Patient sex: M
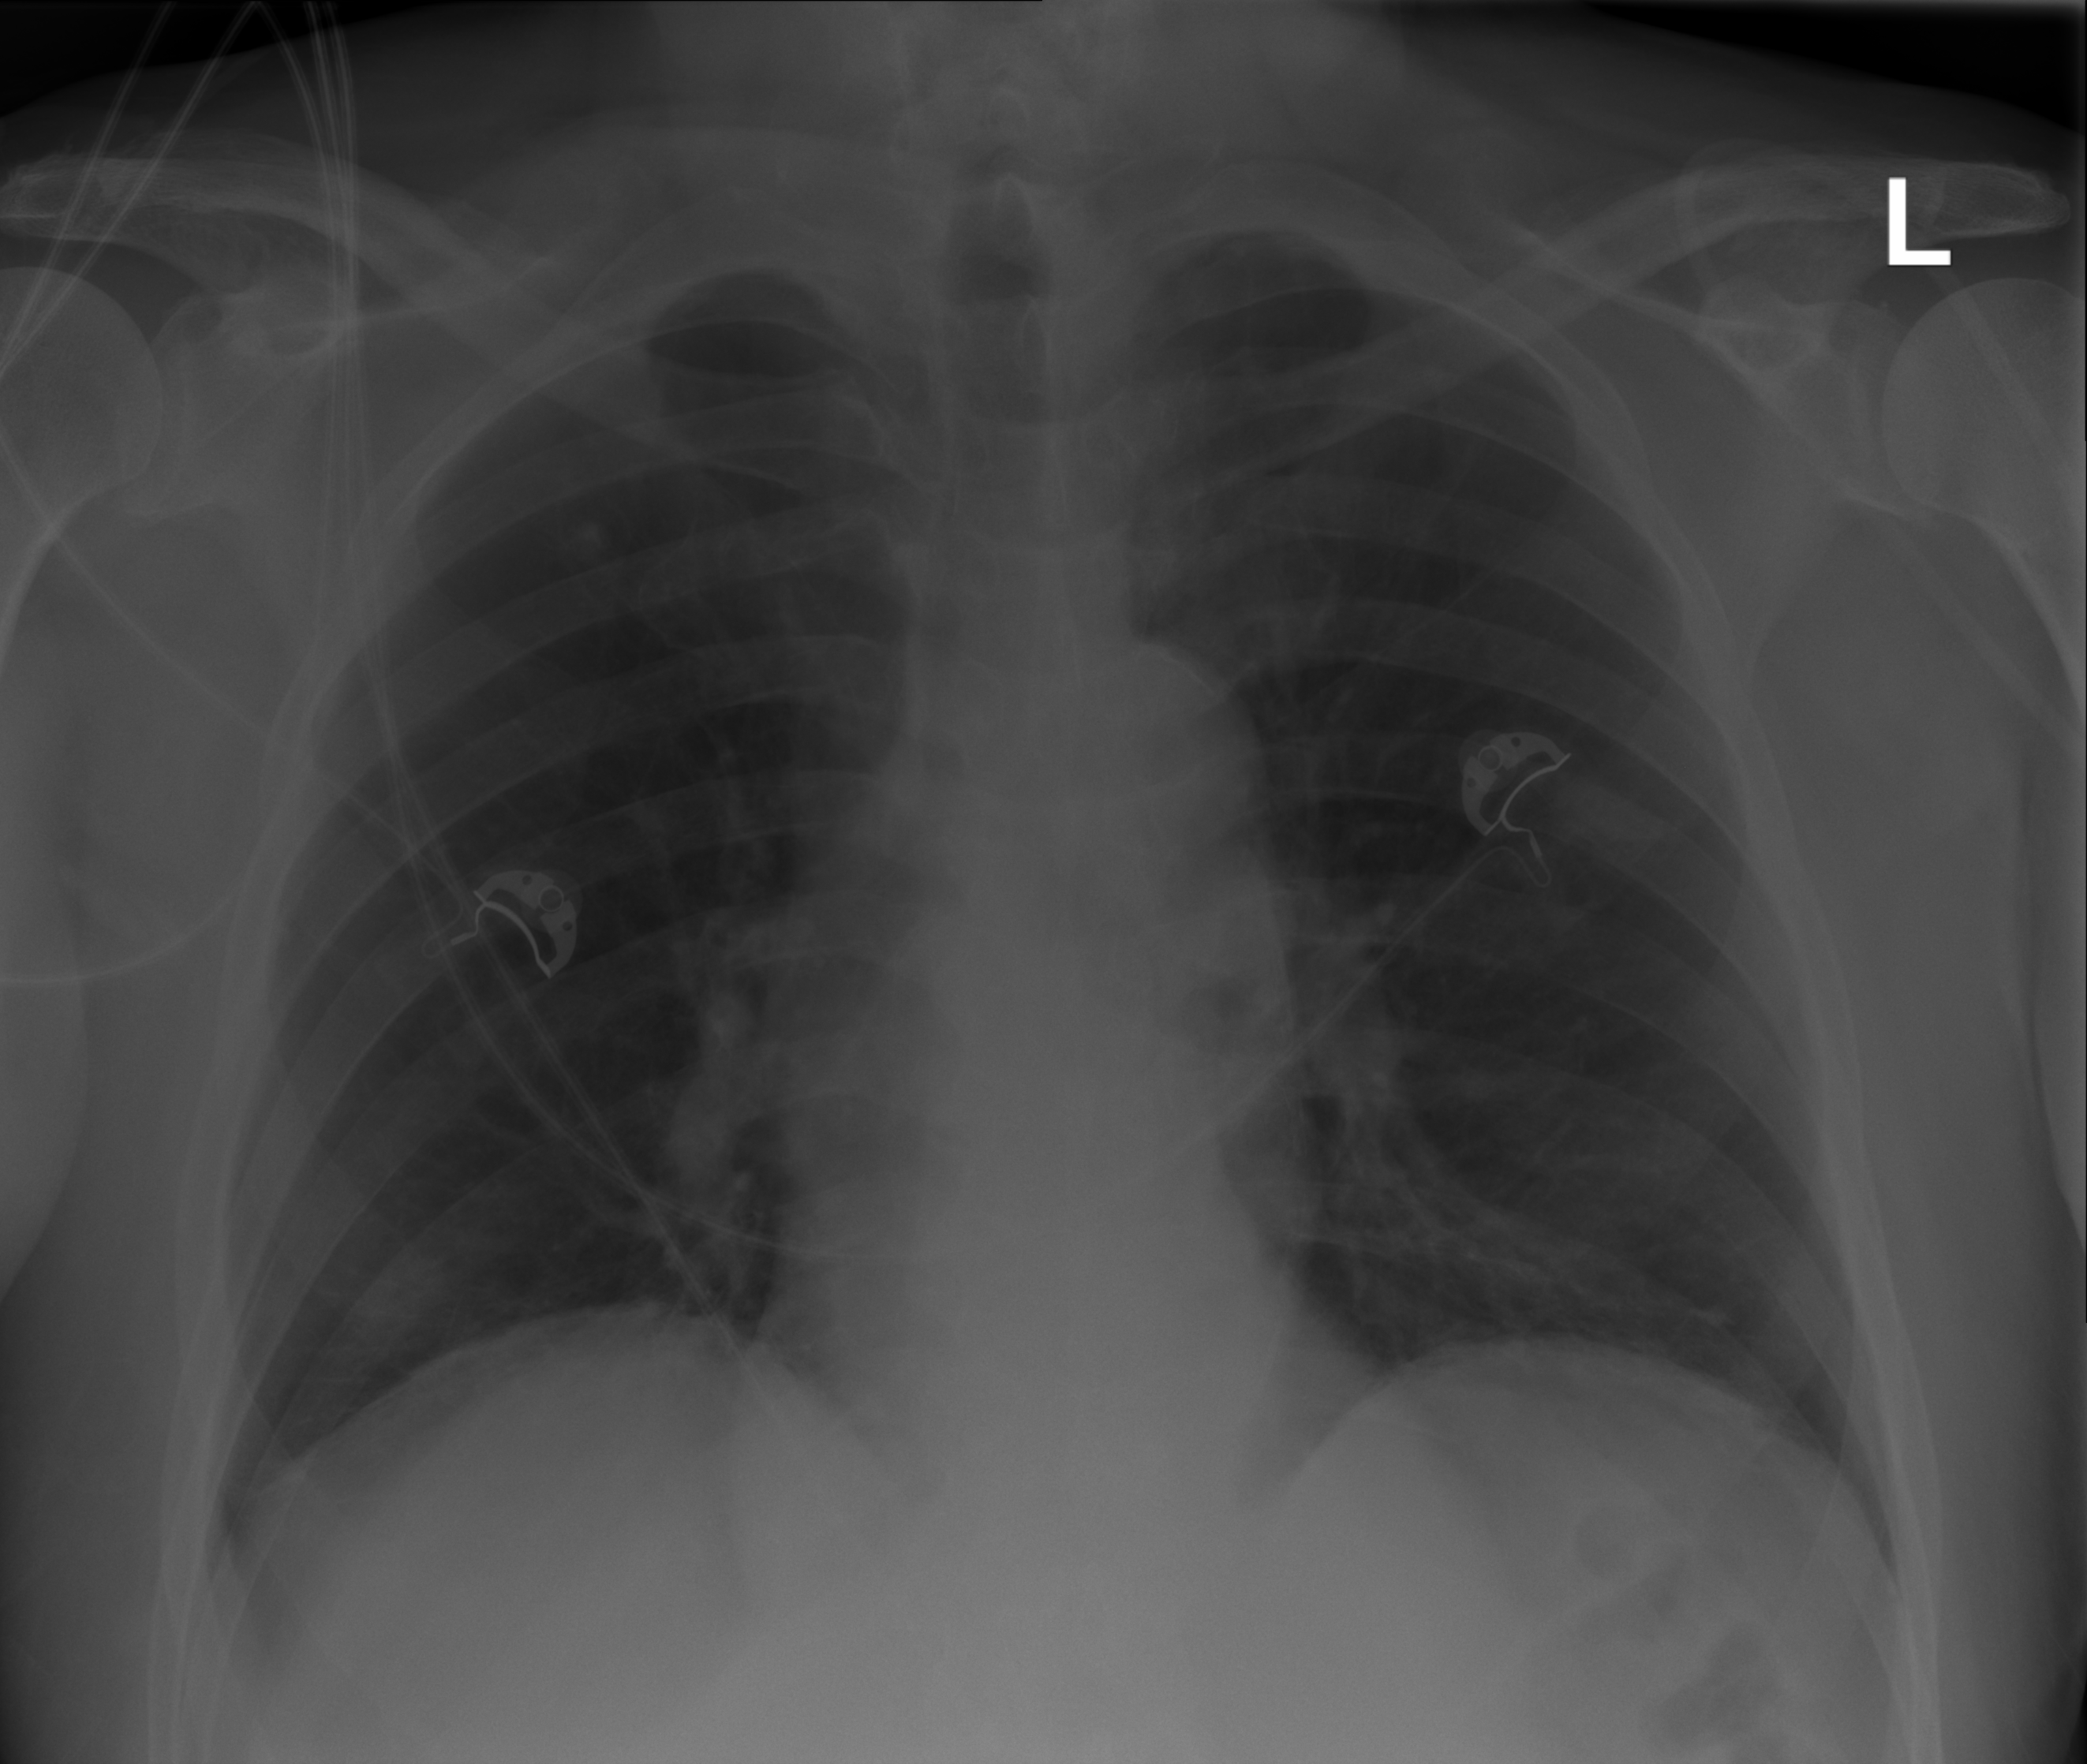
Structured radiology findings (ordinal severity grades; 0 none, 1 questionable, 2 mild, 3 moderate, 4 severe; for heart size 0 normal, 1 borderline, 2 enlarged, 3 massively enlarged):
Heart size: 0
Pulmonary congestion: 0
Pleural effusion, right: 0
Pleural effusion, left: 0
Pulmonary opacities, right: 0
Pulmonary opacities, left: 0
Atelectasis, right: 0
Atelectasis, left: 2